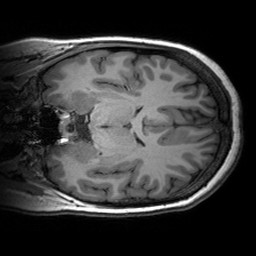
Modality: T1w
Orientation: coronal
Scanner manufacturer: siemens
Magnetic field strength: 3 T
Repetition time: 2.53 s
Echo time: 0.00299 s